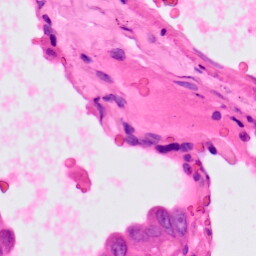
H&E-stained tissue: Lung